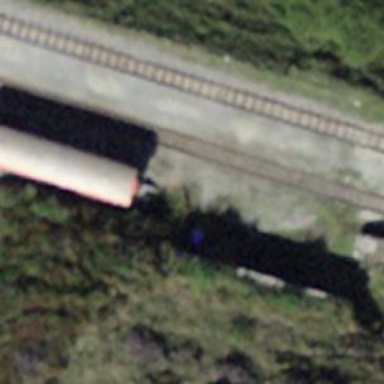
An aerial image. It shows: Railway buffer stop.